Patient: sex M, age 55
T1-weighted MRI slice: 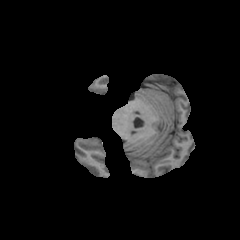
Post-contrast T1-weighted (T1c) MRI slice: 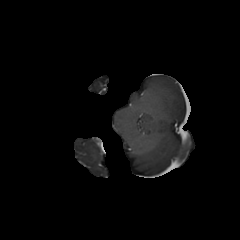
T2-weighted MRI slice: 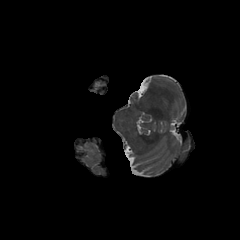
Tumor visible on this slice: no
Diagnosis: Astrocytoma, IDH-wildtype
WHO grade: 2